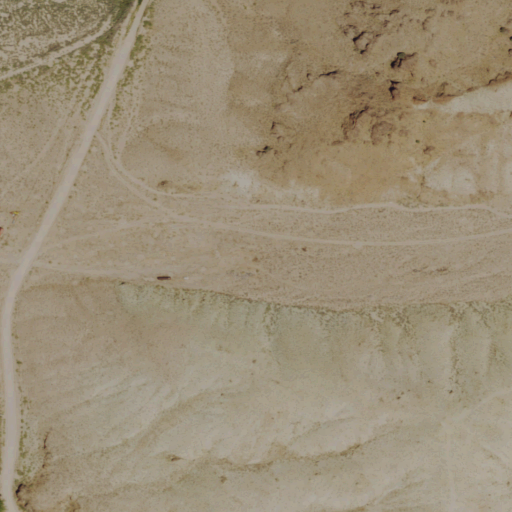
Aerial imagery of valley in Nevada named Wood Canyon containing shrub, barren land, and herbaceous wetlands